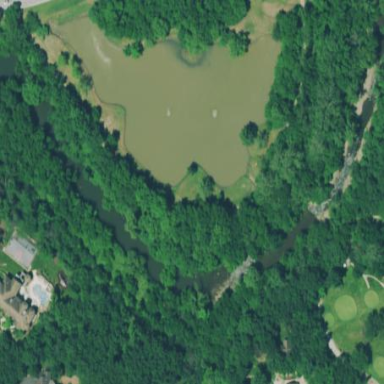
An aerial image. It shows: Water hazard in golf course. The hazard is natural water feature.